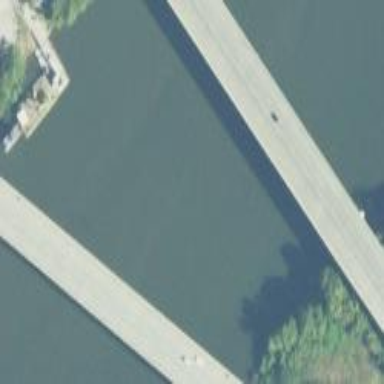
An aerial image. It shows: Man-made bridge.